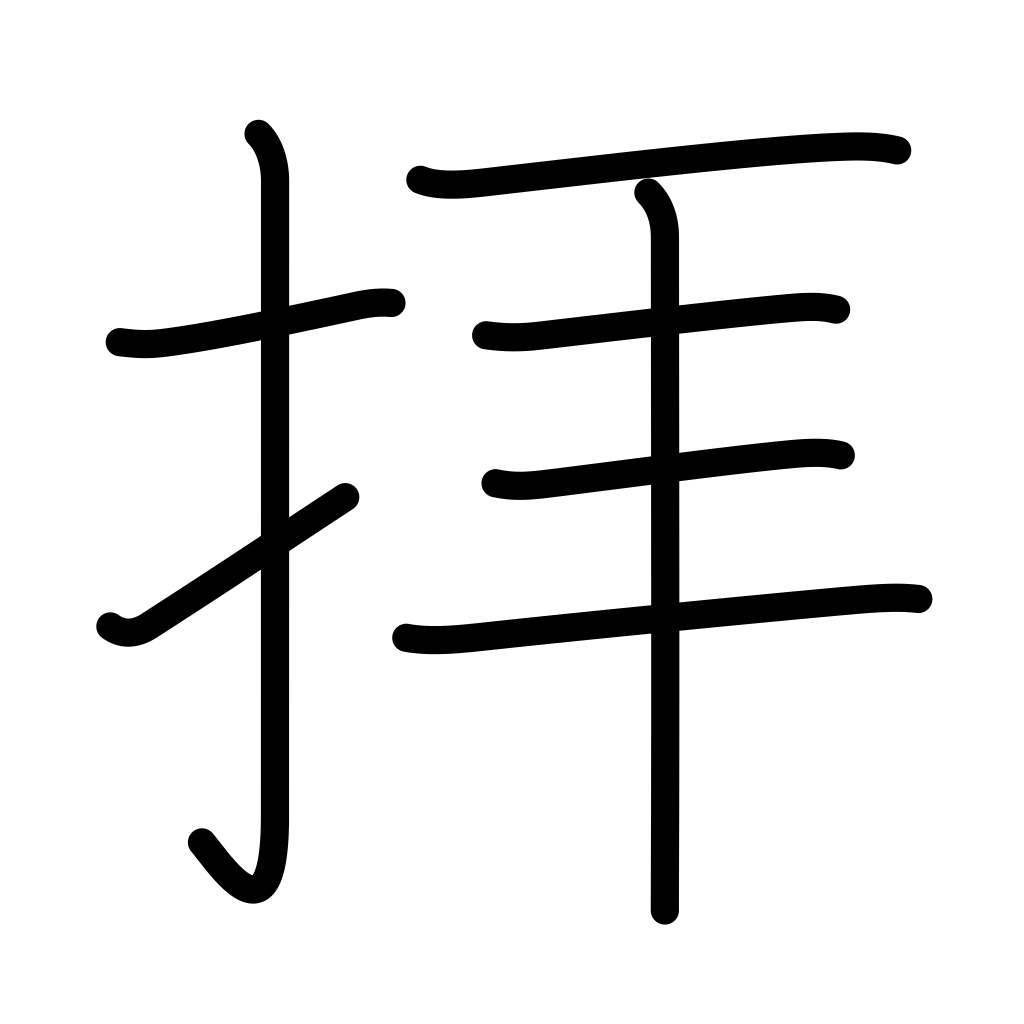
Meaning: worship, adore, pray to